Question: I am trying to display EditText(To take input from user and perform some operation).

In the above image, I want the EditText control to be displayed in the Hello world info window. Please suggest me any Idea, how to do this. Is it possible to insert UI controls on info window.
Please help!! Any help will be appreciated!!
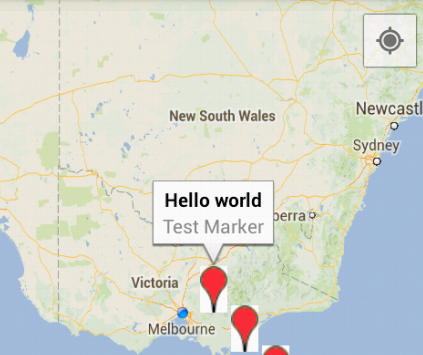
Answer: you can put any layout to infoWindow. Please follow this <URL>